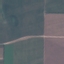
Land use / land cover: AnnualCrop